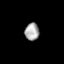
Tissue: prostate
Cell type: T cells
Senescence score: 0.7606
Nuclear area (px): 241
Mean DAPI intensity: 170.041